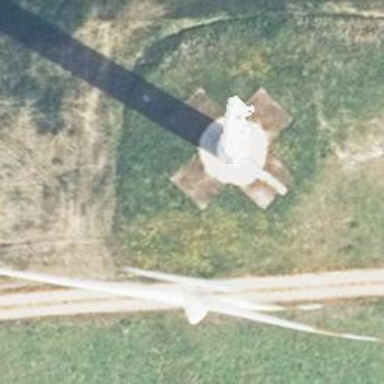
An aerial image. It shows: Wind power generator with wind turbines.